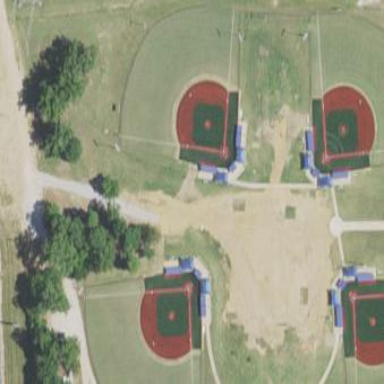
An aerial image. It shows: Baseball pitch for leisure land.